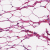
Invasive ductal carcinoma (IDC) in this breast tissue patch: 0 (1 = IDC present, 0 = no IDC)